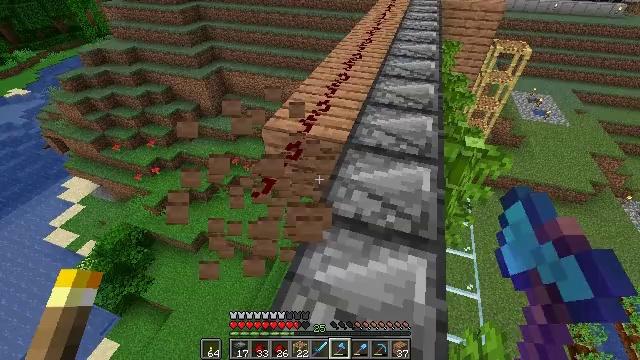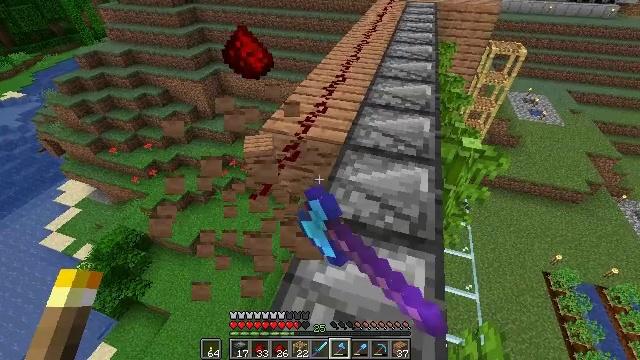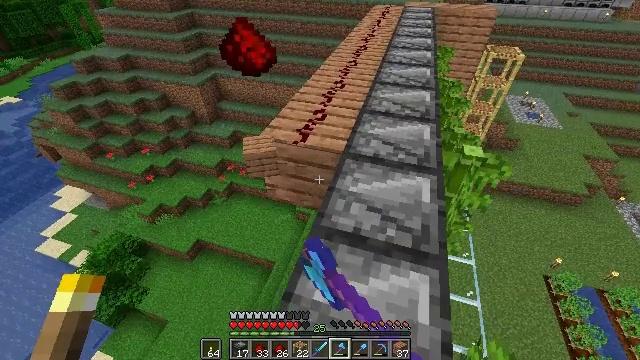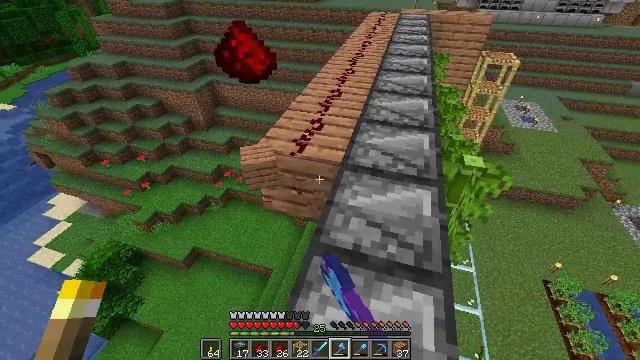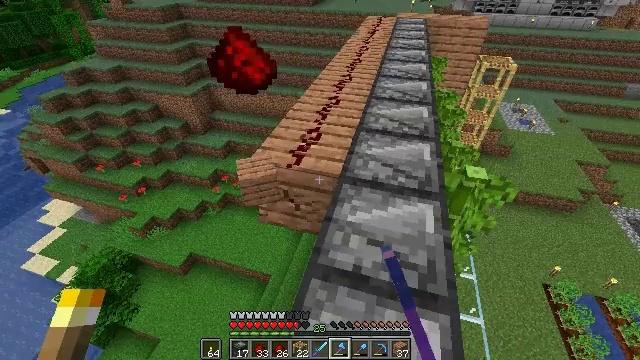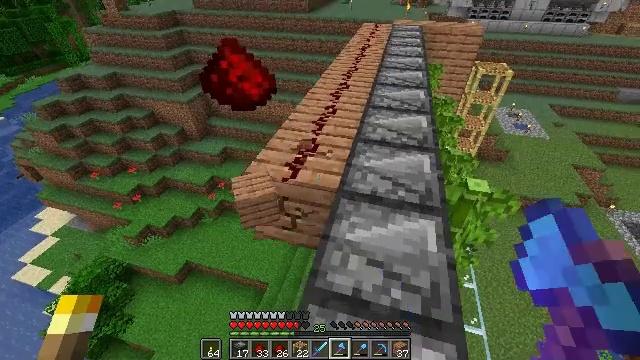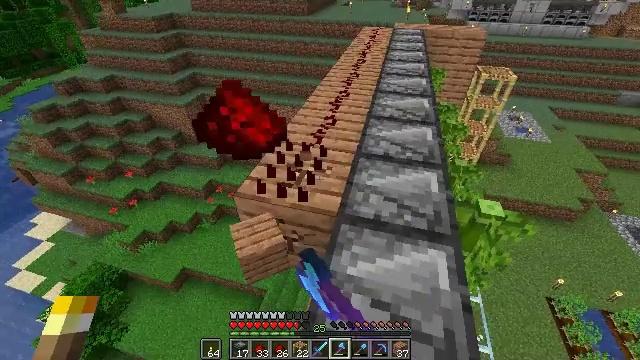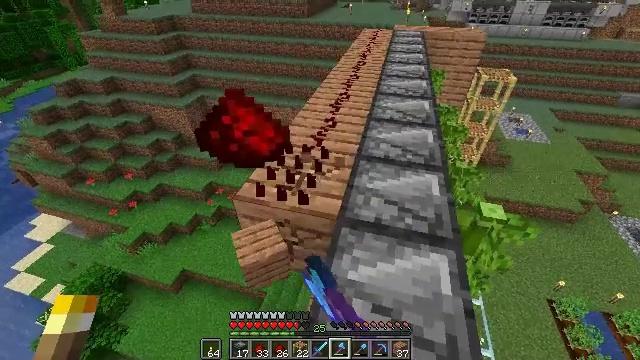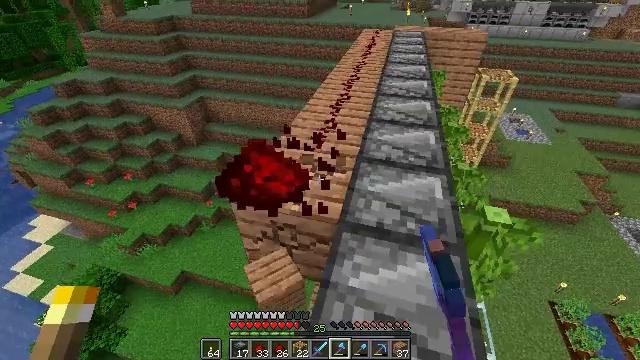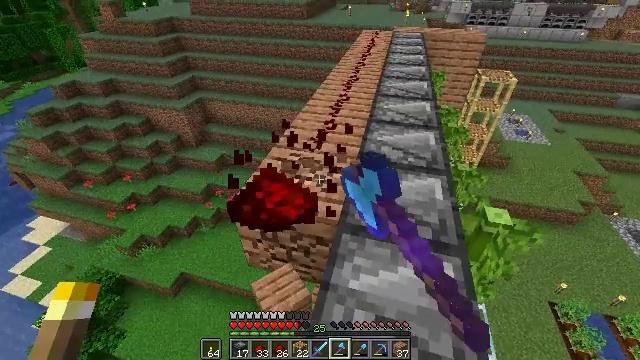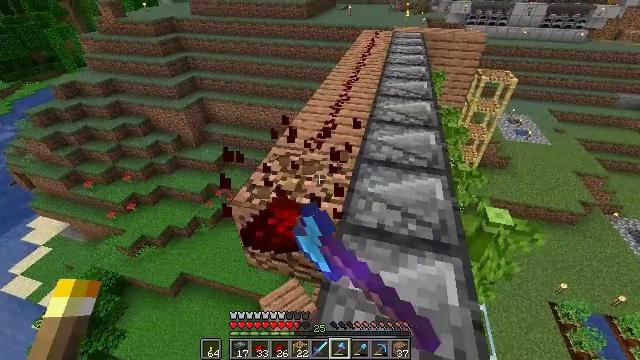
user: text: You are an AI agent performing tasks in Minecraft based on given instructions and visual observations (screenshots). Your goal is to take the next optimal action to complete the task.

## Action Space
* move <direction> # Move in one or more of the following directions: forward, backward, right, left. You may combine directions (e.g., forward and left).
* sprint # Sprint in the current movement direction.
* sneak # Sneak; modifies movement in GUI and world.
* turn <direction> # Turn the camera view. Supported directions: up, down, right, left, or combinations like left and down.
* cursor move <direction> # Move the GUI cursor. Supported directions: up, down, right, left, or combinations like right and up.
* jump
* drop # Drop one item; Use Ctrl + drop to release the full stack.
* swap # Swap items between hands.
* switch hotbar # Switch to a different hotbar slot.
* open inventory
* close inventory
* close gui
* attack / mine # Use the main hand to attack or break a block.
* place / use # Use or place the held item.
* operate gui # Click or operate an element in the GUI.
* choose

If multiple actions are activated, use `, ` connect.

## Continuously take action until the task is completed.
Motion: motion action
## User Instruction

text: Mine the redstone wire connected to mechanisms.
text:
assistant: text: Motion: attack / mine
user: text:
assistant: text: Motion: move forward, attack / mine
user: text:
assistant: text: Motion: move forward, turn up, attack / mine
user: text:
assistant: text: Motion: move forward, attack / mine
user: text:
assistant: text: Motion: move forward, turn up, attack / mine
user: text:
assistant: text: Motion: attack / mine
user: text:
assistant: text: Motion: attack / mine
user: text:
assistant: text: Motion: attack / mine
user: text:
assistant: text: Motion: attack / mine
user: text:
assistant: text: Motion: attack / mine
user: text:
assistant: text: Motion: attack / mine